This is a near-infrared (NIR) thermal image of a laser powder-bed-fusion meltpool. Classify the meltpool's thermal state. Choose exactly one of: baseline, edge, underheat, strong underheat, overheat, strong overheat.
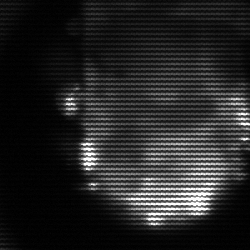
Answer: baseline